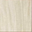
Piece: xx